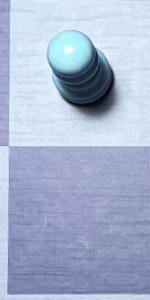
Label: Empty